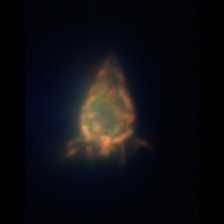
Taxon: Ciliates
Group: Other